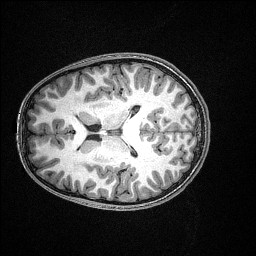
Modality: T1w
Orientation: axial
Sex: male
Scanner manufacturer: siemens
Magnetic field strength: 3 T
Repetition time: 2.3 s
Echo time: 0.00336 s